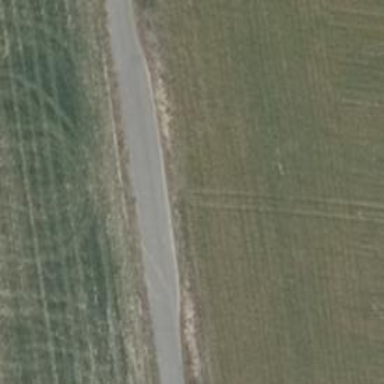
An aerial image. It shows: Asphalt track with grade1 quality.